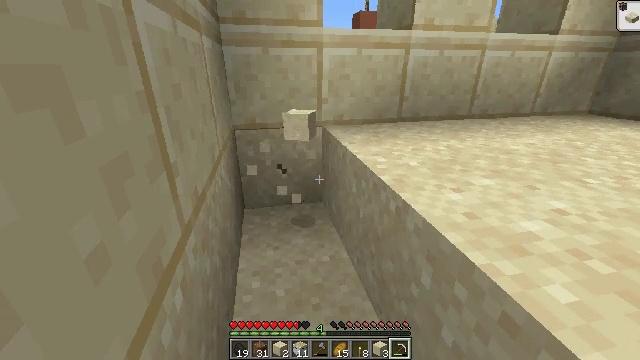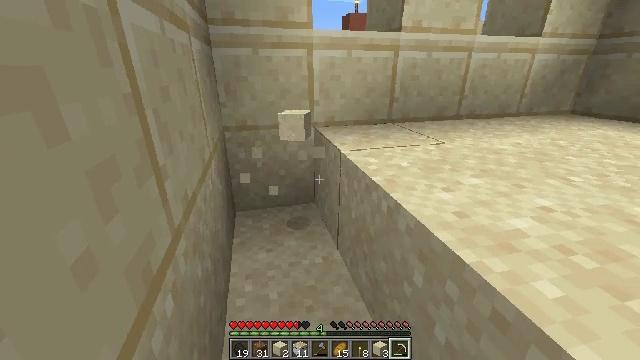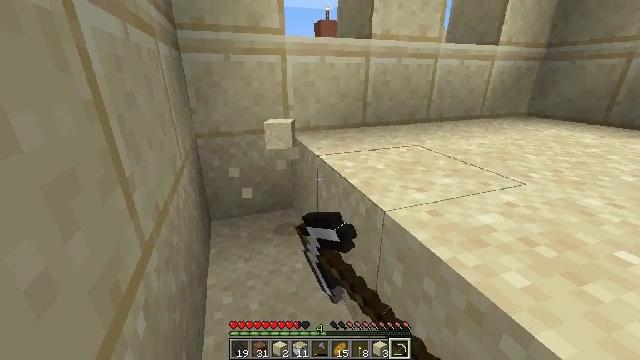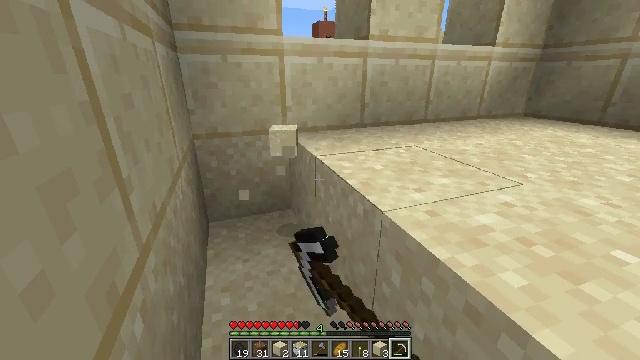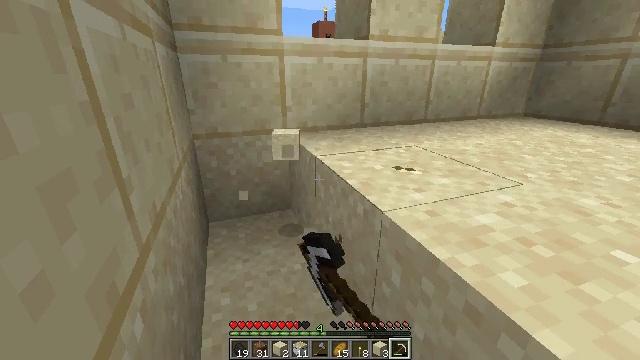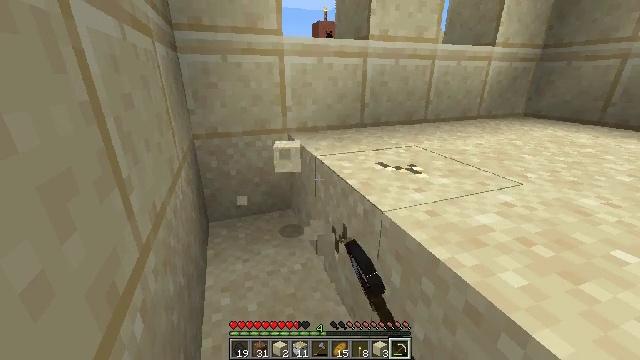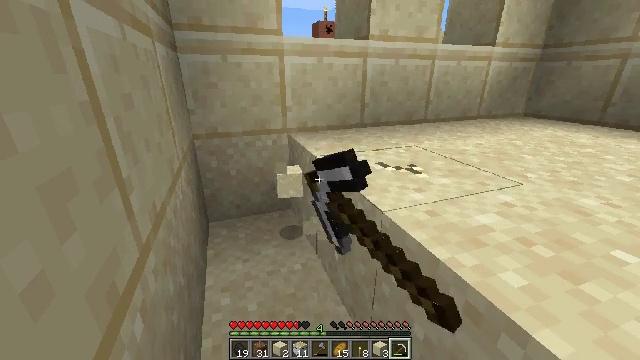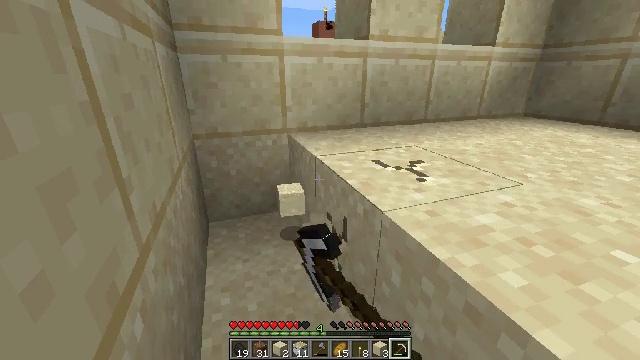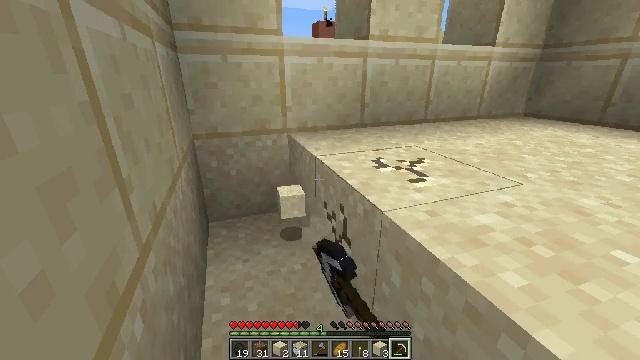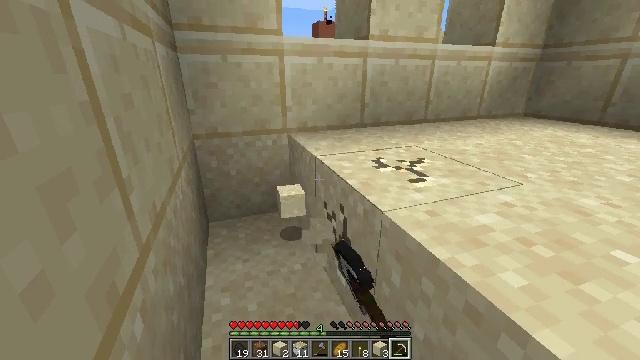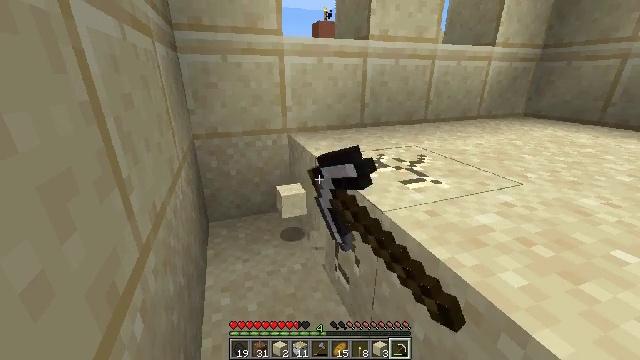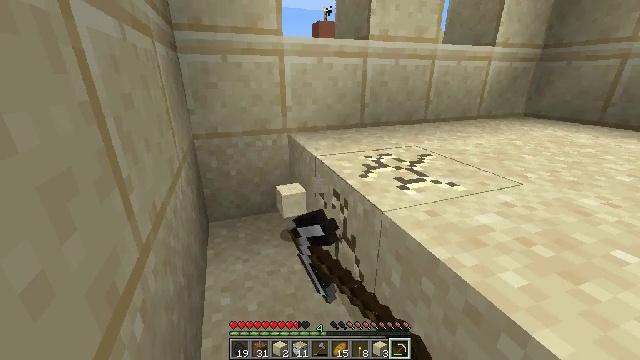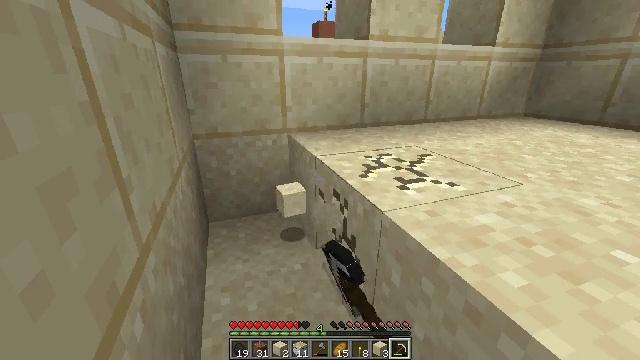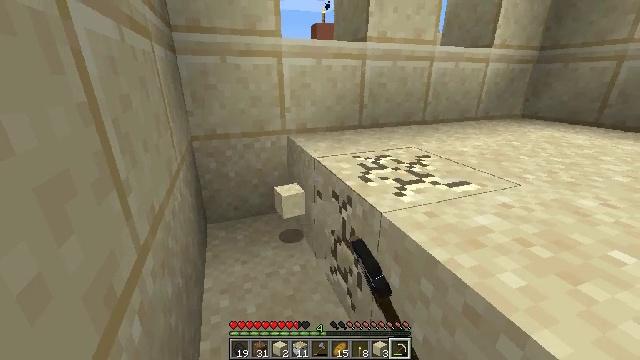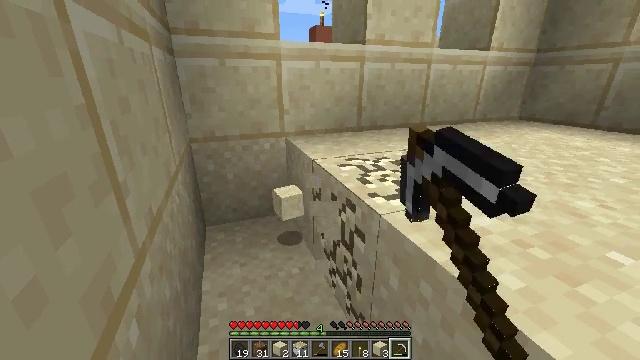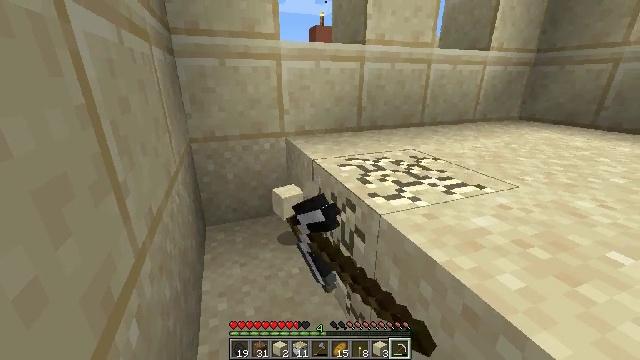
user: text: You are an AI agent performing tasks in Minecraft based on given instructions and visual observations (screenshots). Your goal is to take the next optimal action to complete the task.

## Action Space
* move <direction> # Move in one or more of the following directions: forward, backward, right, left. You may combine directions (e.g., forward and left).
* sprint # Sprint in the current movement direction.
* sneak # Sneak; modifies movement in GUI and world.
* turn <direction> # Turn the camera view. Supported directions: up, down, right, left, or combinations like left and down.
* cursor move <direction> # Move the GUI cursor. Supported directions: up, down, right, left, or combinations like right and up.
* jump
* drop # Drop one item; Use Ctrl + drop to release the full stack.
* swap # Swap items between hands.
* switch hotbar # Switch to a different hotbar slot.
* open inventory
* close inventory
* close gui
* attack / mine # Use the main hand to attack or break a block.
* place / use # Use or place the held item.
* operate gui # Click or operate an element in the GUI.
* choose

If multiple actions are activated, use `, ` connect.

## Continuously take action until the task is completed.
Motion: motion action
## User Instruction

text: Dig up some sand.
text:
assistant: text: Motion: turn right, attack / mine
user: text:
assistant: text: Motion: turn right and up, attack / mine
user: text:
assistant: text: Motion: attack / mine
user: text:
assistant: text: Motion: attack / mine
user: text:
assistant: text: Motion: attack / mine
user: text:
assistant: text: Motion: attack / mine
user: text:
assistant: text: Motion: attack / mine
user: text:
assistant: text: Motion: attack / mine
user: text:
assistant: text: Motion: attack / mine
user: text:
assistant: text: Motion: attack / mine
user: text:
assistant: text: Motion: attack / mine
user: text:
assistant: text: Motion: attack / mine
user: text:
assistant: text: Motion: attack / mine
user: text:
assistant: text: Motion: attack / mine
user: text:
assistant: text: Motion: attack / mine
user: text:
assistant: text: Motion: move forward, attack / mine
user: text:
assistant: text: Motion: move forward, attack / mine
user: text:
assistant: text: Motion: move forward, attack / mine
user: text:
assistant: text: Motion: move forward, attack / mine
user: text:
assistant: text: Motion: move forward, turn right and down, attack / mine
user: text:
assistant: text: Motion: move forward, turn right and down, attack / mine
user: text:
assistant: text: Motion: turn right and down, attack / mine
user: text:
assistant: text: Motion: turn right and down, attack / mine
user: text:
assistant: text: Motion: turn right and down, attack / mine
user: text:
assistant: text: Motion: turn right, attack / mine
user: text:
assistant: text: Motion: turn right, attack / mine
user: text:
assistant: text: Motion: turn right, attack / mine
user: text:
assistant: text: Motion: turn right, attack / mine
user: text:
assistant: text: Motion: turn right, attack / mine
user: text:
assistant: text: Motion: attack / mine